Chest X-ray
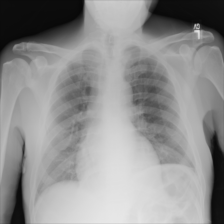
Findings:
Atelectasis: negative
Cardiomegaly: negative
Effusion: negative
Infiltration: negative
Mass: negative
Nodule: negative
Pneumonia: negative
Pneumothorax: negative
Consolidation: negative
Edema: negative
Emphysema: negative
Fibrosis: negative
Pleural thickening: negative
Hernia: negative